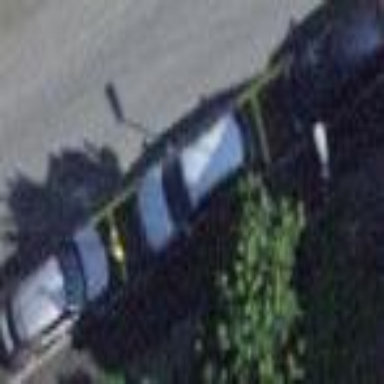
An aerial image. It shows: Parking lane designated for parking.